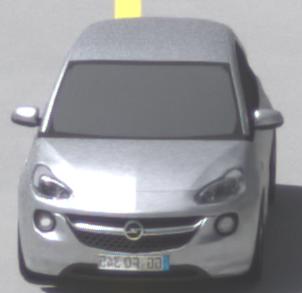
Make: Opel
Model: ADAM 1.2
Detailed model: ADAM
Model produced from: 2013/01
Model produced until: 2014/11
Doors: 3
Color: white
Road condition: dry road
Daytime: midday
Contrast: medium contrast